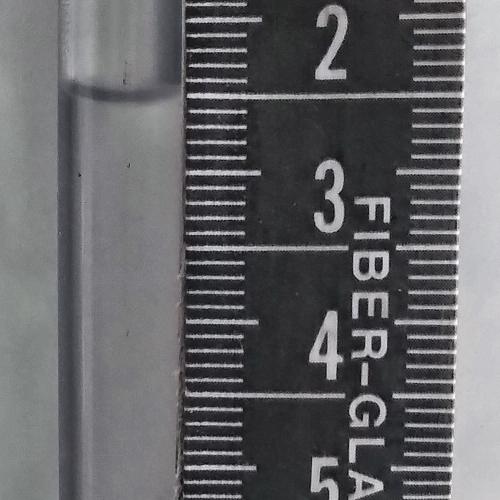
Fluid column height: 2.5 cm